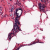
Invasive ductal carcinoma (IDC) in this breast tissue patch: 0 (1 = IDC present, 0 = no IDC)